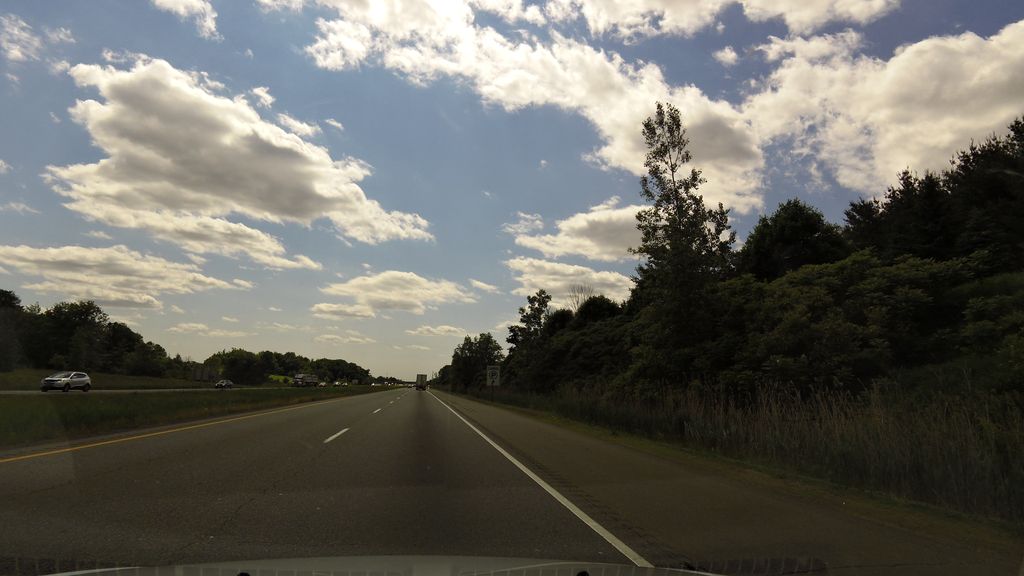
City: hamilton